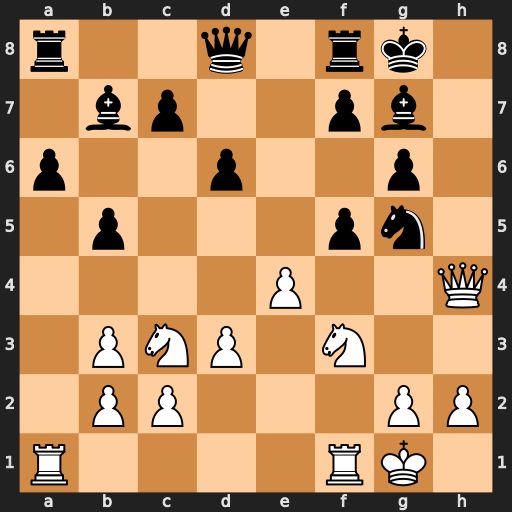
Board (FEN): r2q1rk1/1bp2pb1/p2p2p1/1p3pn1/4P2Q/1PNP1N2/1PP3PP/R4RK1
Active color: w
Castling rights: -
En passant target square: -
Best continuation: Nxg5 Qxg5 Qxg5